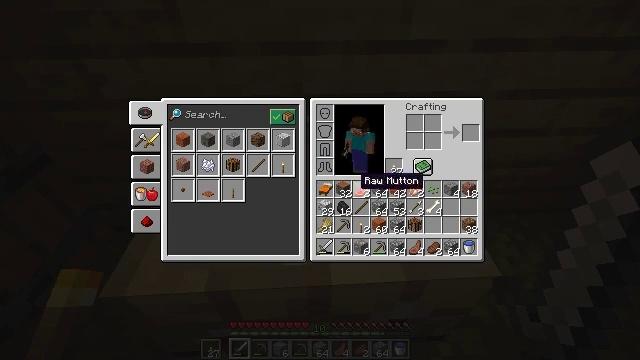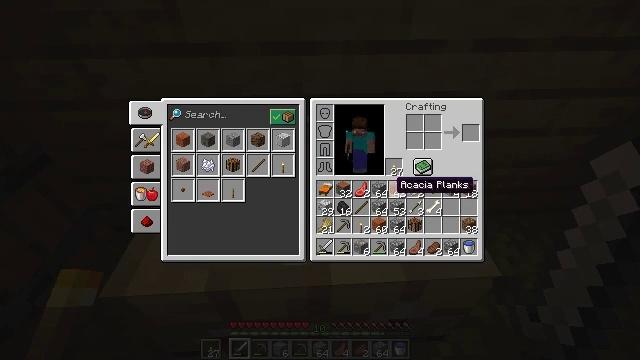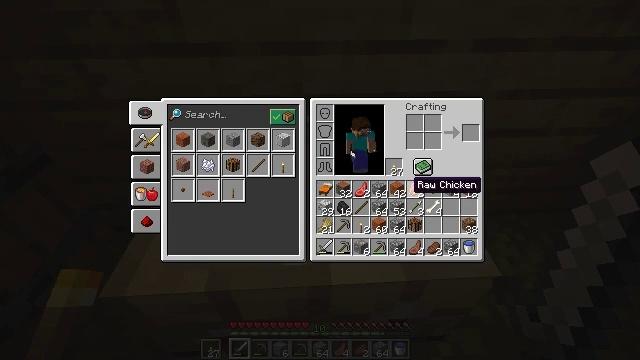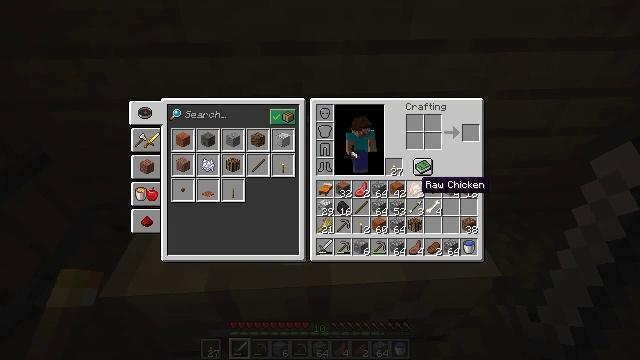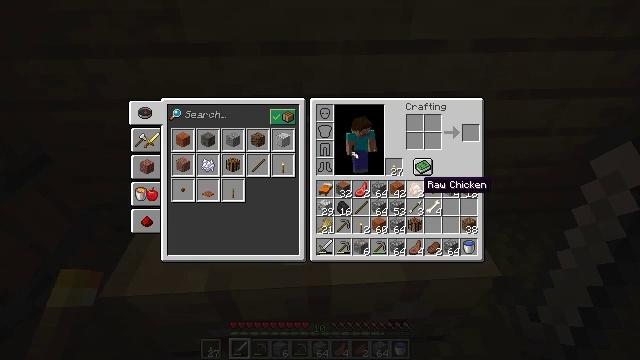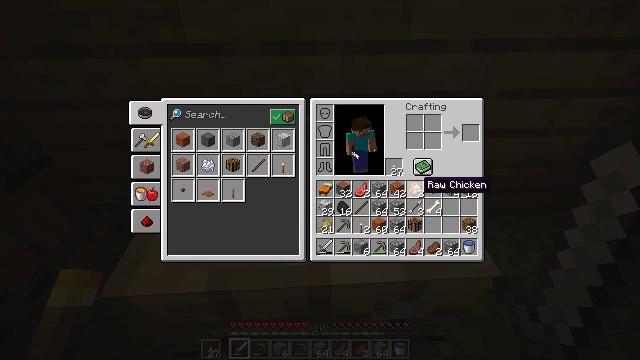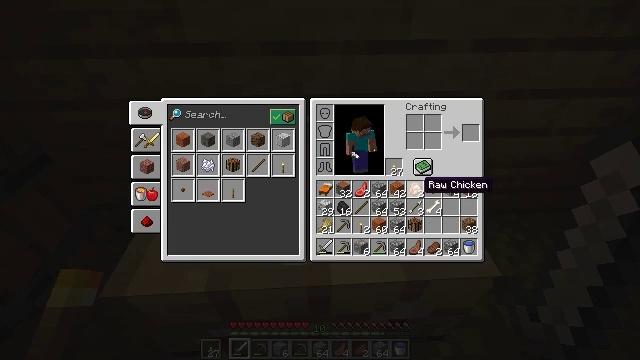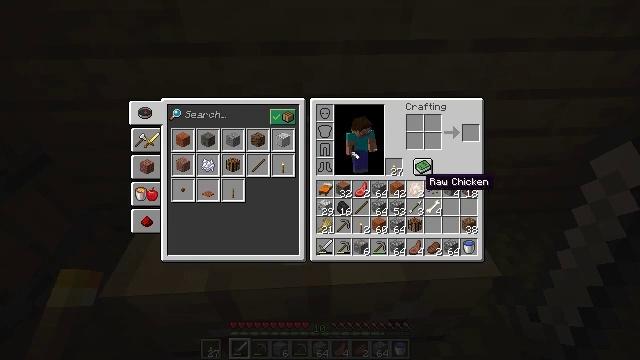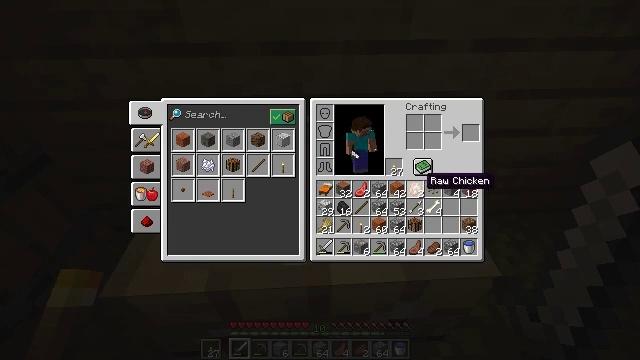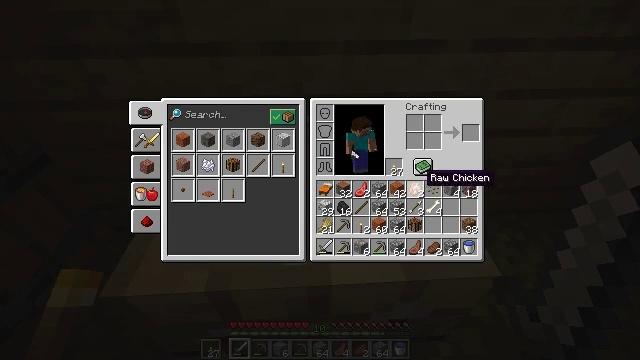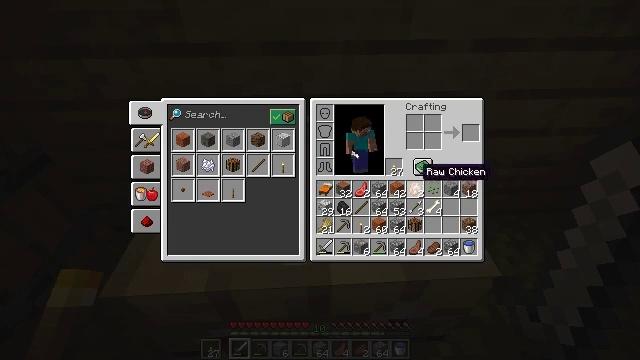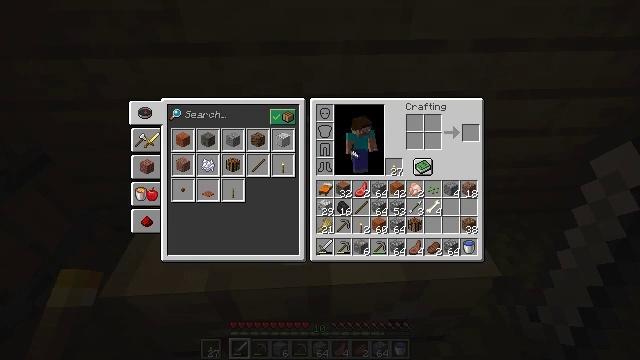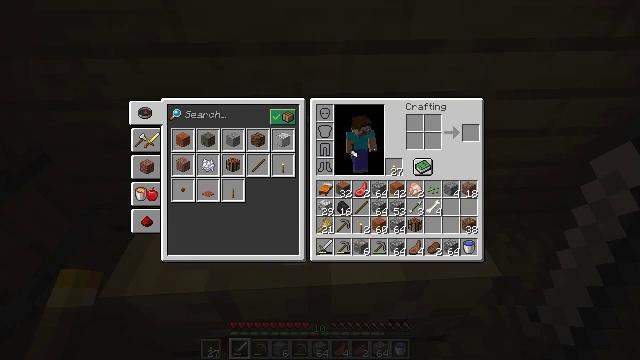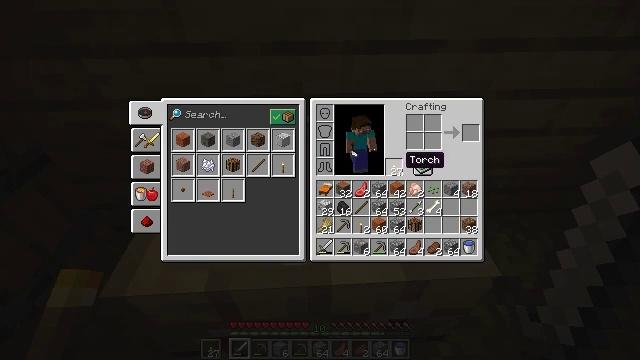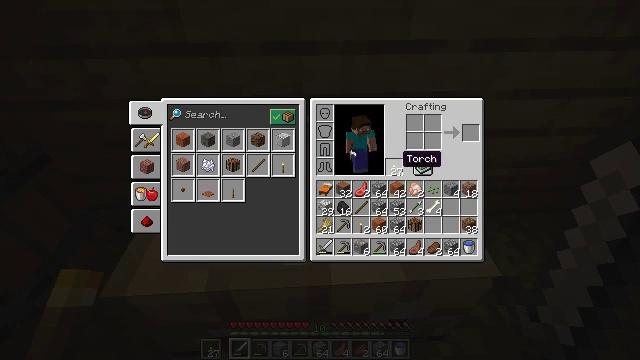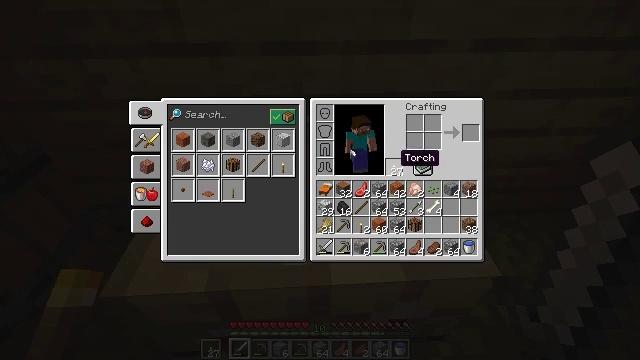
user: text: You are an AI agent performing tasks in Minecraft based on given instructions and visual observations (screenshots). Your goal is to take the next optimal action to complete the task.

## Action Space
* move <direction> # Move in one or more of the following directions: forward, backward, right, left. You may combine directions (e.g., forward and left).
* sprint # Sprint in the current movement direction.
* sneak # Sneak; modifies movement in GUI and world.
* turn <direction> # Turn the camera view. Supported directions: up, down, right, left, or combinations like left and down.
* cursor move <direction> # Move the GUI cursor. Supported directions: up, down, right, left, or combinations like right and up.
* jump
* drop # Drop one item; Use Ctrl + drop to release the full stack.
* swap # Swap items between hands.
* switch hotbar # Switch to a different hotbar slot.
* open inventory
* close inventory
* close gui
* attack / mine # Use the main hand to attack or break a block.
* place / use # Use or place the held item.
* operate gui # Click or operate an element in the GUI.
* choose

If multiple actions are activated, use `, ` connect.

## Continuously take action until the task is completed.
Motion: motion action
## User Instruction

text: Attack the fletching table to break it.
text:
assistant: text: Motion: cursor move right
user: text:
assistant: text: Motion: cursor move right
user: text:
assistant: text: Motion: cursor move right
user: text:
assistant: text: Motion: no_op
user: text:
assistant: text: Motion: no_op
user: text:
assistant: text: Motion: no_op
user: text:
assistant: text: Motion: no_op
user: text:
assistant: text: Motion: no_op
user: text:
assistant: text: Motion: no_op
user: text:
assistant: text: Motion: no_op
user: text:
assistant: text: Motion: cursor move left
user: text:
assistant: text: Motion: no_op
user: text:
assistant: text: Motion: no_op
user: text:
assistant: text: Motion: no_op
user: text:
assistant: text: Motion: no_op
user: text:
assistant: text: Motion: no_op
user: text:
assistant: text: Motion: no_op
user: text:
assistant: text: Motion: operate gui
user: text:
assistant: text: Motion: operate gui
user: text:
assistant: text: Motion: operate gui
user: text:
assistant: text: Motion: no_op
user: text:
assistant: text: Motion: cursor move right and down
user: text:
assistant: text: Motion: cursor move right and down
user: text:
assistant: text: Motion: cursor move down
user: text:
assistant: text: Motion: no_op
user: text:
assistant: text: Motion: cursor move down
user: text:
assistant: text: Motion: no_op
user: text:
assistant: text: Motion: no_op
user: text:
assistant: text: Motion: no_op
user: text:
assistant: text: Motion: no_op